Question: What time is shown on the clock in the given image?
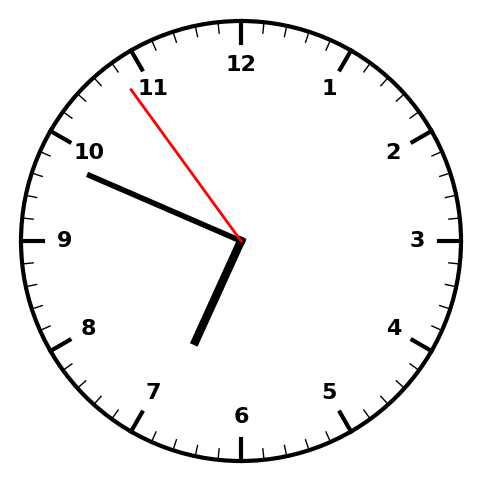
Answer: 06:48:54